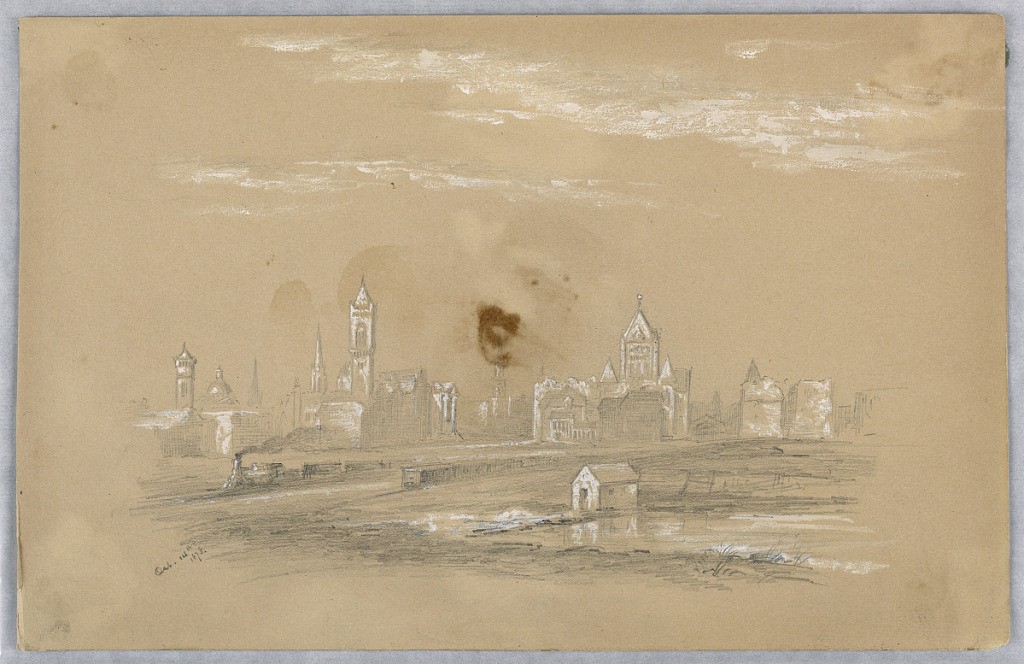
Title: City Skyline
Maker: Arnold William Brunner, American, 1857–1925
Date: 1878
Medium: Graphite and white heightening on light brown paper
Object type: Drawing
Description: In foreground, a train yard and a stream. Various buildings and towers in the background. Train moves from right to left in center foreground.